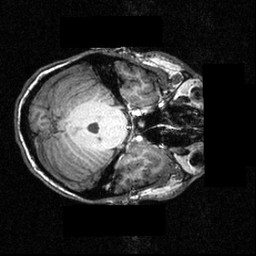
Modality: T1w
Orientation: axial
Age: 20
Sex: male
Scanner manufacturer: siemens
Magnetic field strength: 3.951 T
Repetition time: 1.5 s
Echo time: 0.00335 s